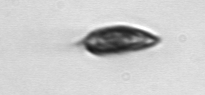
Label: Prorocentrum_triestinum